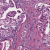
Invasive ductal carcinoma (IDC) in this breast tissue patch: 0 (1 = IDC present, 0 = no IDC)